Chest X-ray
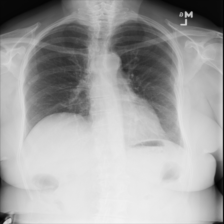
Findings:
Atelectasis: negative
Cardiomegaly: negative
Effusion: negative
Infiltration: negative
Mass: negative
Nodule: positive
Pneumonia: negative
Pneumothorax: negative
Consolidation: negative
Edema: negative
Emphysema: negative
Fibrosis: negative
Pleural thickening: negative
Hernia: negative